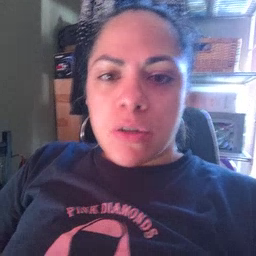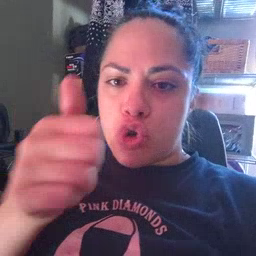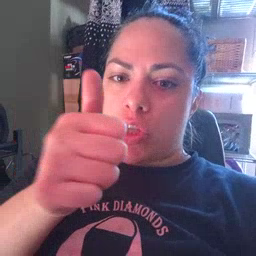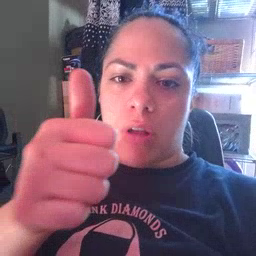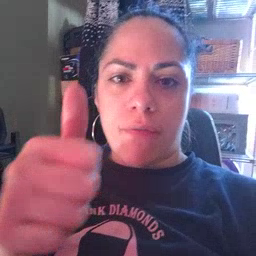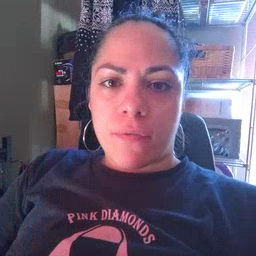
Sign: yourself